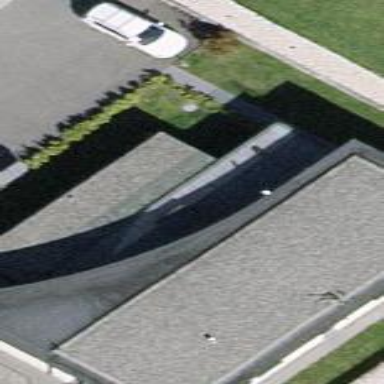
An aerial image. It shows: Part of building.